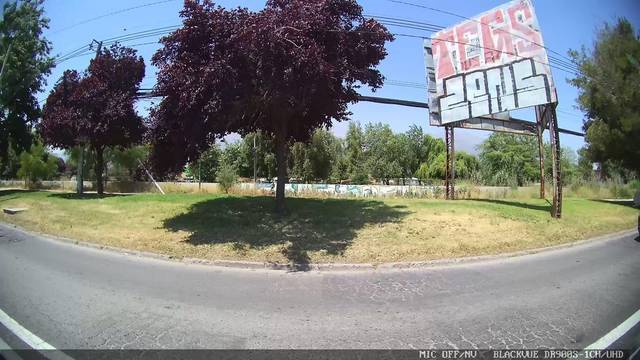
Region: Chile
Coordinates: -33.488, -70.559